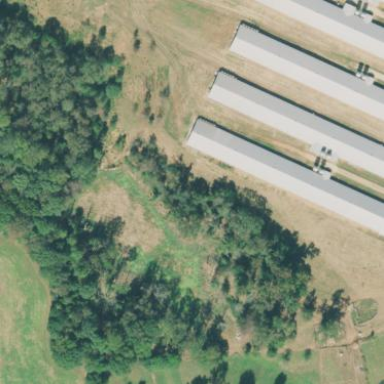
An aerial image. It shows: Poultry house.